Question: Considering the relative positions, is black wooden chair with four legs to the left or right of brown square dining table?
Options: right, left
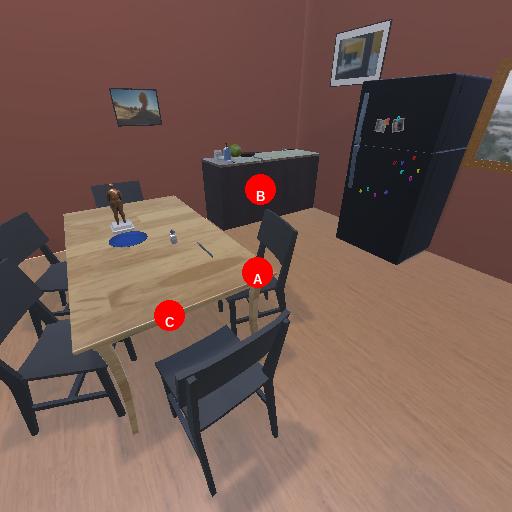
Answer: right